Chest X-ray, PA view. Patient: 40 years old, sex M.
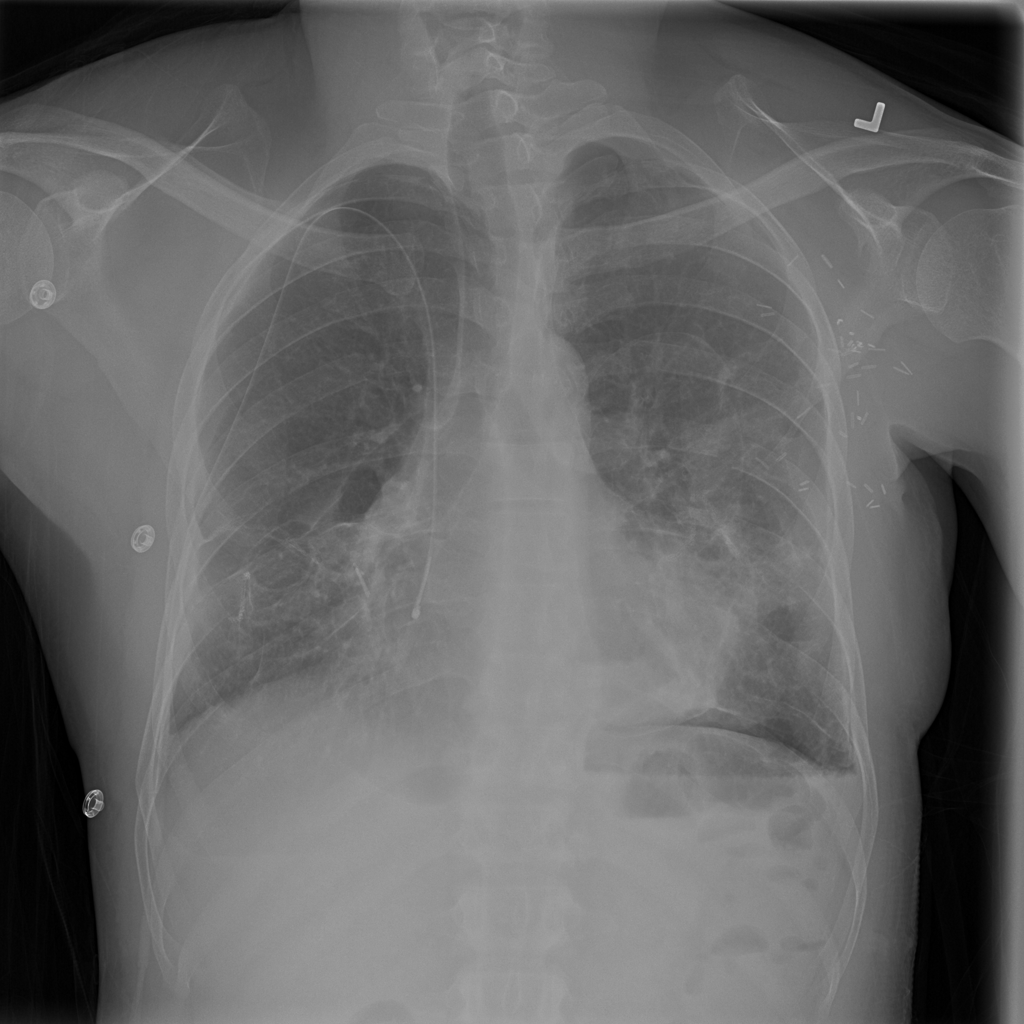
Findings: No Finding